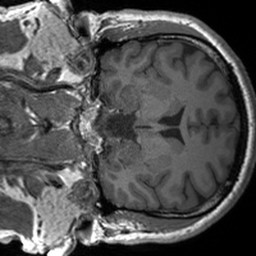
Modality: T1w
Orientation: coronal
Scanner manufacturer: siemens
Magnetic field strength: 3 T
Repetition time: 1.54 s
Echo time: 0.00234 s